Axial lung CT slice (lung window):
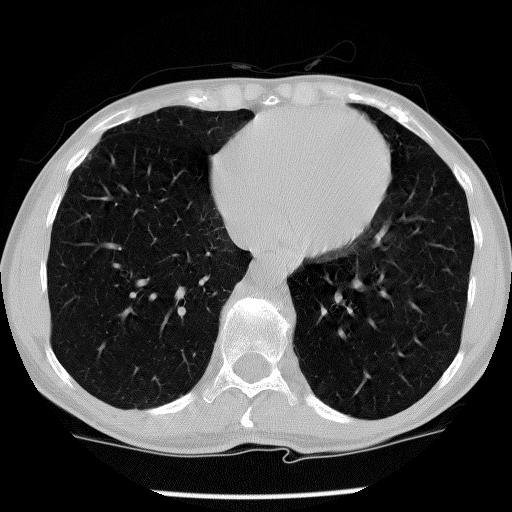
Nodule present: no